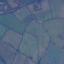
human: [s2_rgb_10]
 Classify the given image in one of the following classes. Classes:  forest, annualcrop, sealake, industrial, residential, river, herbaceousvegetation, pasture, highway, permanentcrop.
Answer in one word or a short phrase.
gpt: Pasture